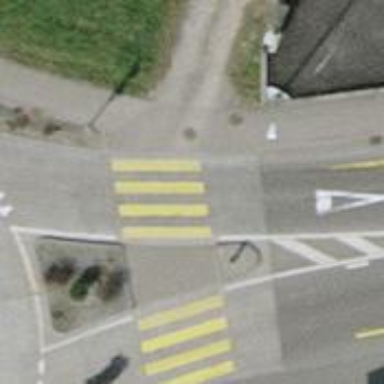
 which is uncontrolled and marked crossing on the road."